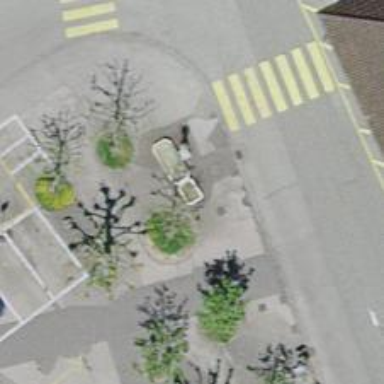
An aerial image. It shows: Fountain.